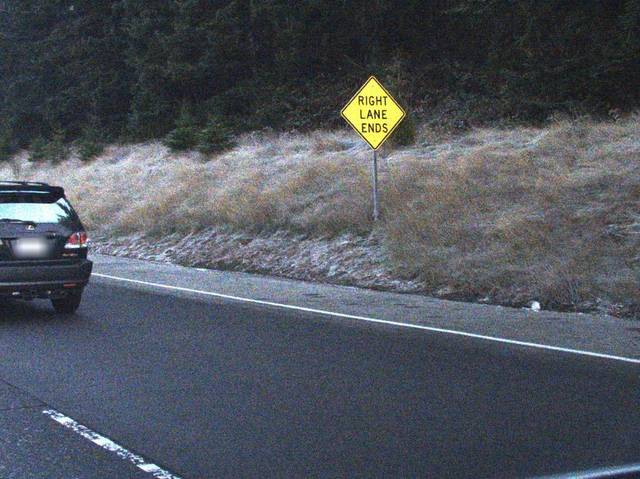
Region: United States
Coordinates: 47.296, -122.304